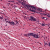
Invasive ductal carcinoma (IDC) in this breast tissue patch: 0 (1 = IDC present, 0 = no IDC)